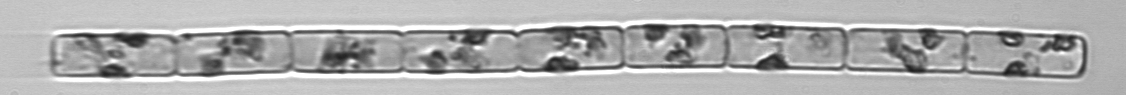
Label: Guinardia_delicatula